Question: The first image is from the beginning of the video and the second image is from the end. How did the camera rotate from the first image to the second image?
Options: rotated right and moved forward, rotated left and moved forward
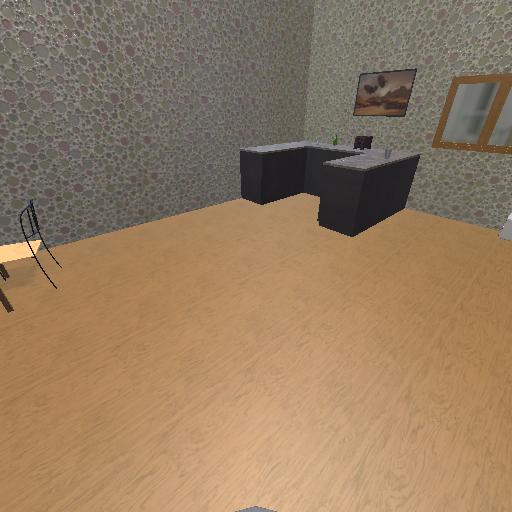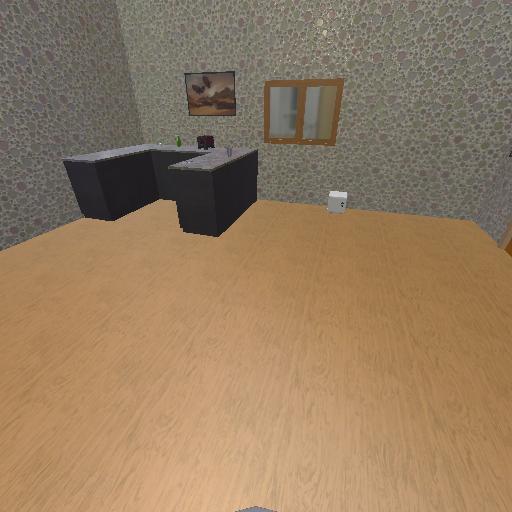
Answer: rotated right and moved forward